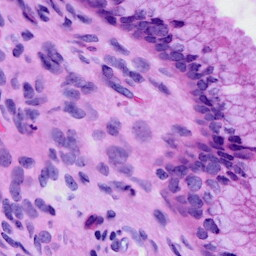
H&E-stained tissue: Cervix